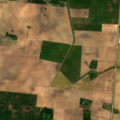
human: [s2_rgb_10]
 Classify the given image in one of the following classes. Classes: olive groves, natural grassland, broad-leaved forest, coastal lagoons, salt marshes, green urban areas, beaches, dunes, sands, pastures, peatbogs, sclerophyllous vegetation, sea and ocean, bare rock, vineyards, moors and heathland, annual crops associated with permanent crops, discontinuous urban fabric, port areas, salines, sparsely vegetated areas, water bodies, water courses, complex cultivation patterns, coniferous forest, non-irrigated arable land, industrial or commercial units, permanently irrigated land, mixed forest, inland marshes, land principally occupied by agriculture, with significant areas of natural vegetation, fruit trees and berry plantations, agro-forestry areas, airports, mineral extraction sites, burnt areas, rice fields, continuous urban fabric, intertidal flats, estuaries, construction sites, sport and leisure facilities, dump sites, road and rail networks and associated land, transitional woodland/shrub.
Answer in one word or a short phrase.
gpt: non-irrigated arable land, complex cultivation patterns